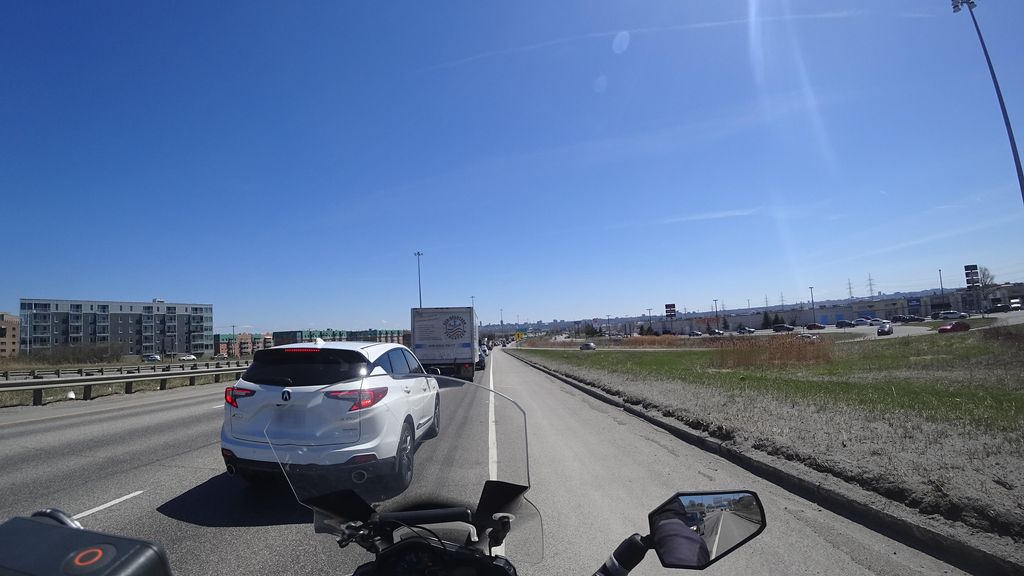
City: quebec_city